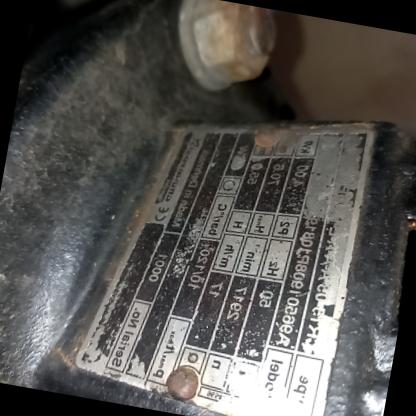
Klasa: tabliczka-znamionowa